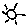
Label: sun